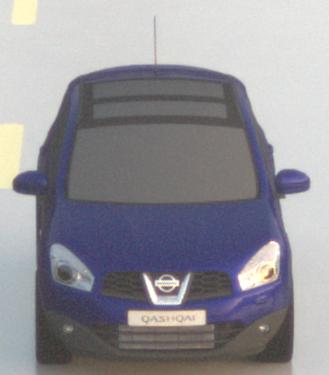
Make: Nissan
Model: Qashqai 1.6
Detailed model: Qashqai (J10)
Model produced from: 2010/03
Model produced until: 2010/08
Doors: 5
Color: blue
Road condition: wet road
Daytime: sunrise or sunset
Contrast: low contrast